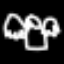
Label: angel